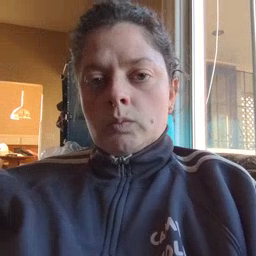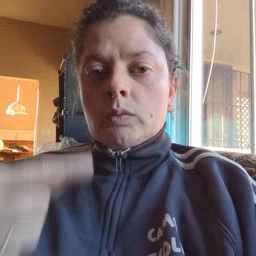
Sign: hello